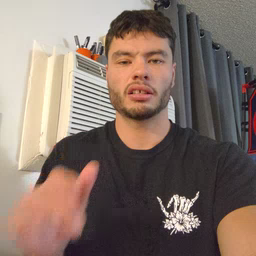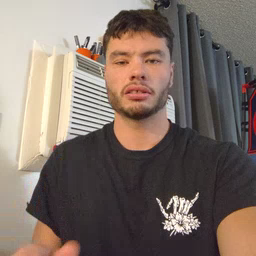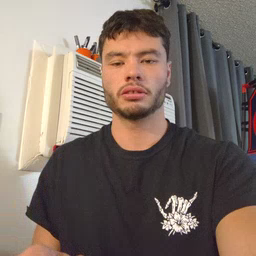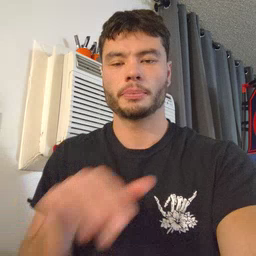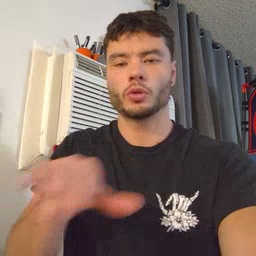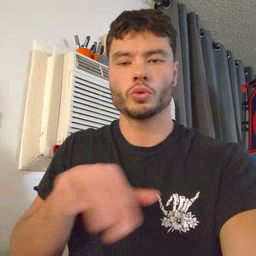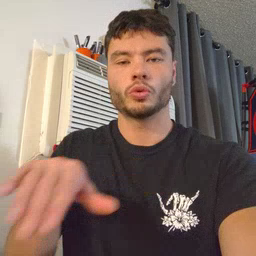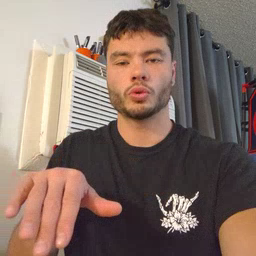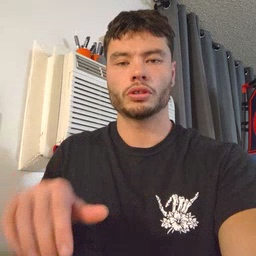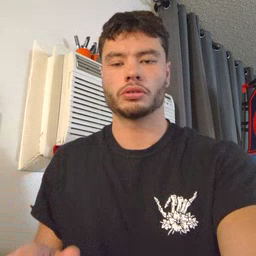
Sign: pool